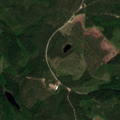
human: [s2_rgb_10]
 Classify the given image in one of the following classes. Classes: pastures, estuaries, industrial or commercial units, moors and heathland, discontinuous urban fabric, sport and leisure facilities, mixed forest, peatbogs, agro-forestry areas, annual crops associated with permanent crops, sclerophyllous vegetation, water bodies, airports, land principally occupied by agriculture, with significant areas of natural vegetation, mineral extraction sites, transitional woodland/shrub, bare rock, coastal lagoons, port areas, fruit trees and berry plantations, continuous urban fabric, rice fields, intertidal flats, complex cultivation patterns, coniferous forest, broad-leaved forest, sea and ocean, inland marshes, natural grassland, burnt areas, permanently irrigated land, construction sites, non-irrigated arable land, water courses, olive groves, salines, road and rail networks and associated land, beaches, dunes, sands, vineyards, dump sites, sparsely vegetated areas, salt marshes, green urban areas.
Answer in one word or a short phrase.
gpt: coniferous forest, mixed forest